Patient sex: M
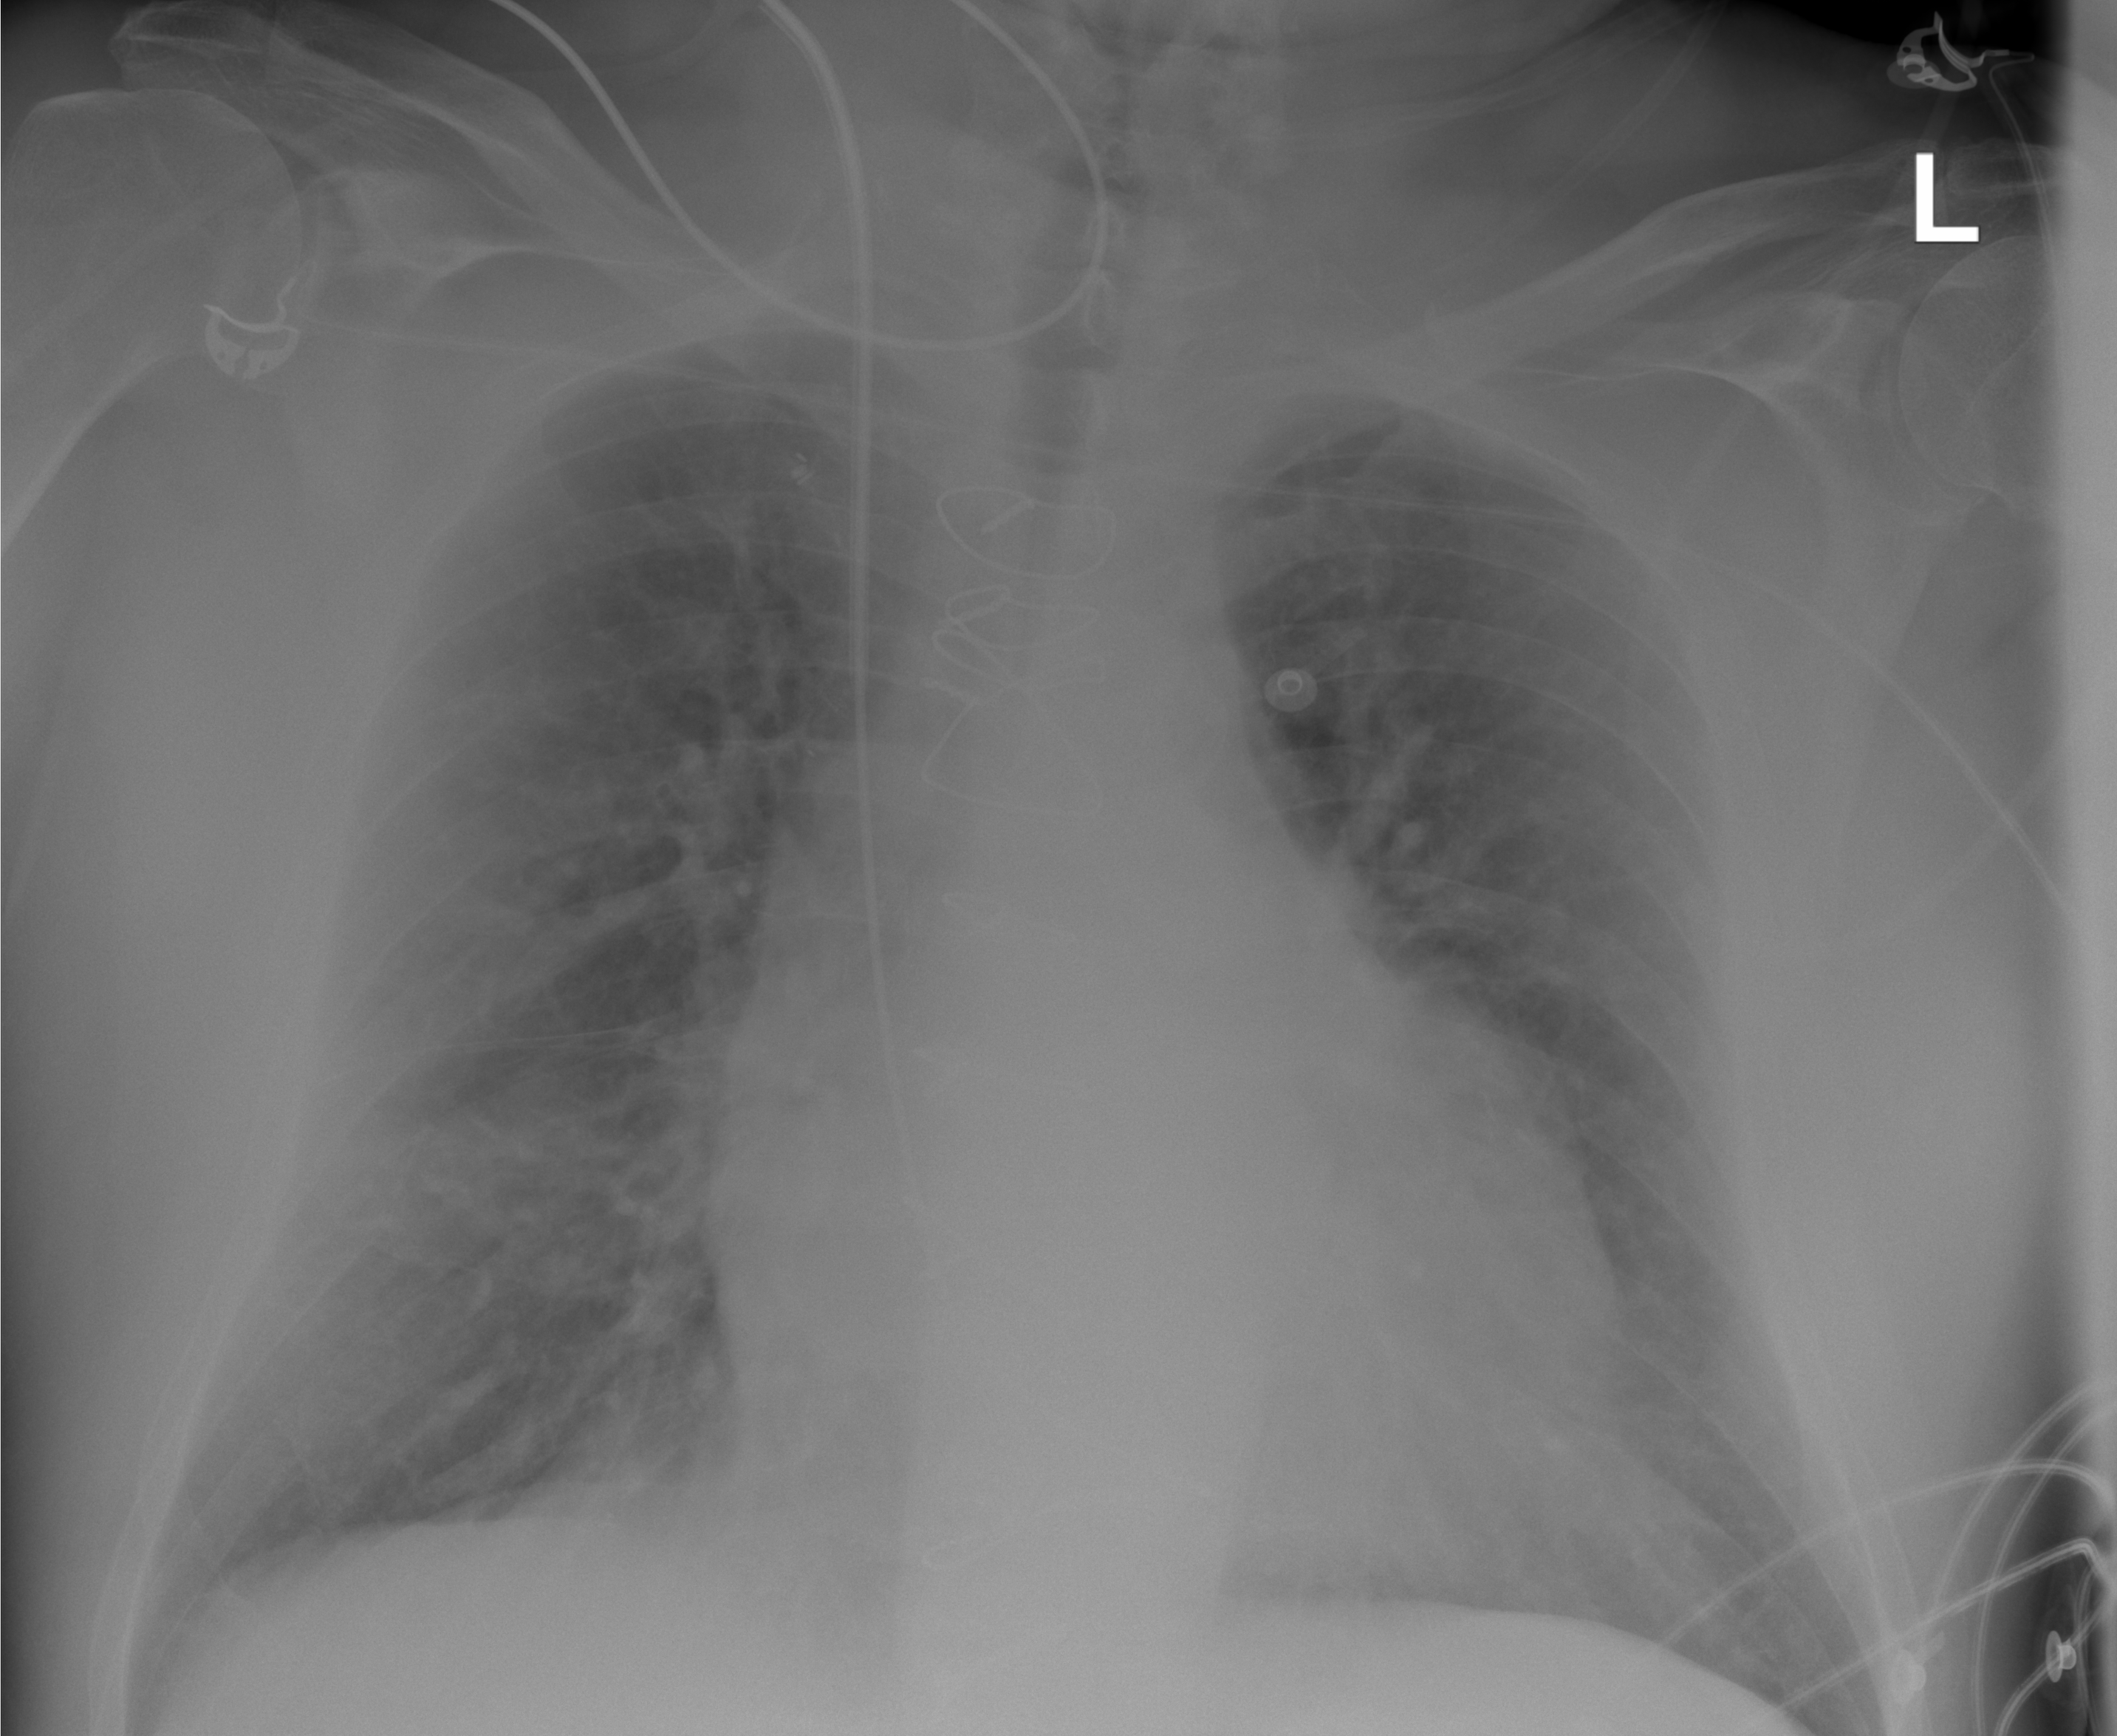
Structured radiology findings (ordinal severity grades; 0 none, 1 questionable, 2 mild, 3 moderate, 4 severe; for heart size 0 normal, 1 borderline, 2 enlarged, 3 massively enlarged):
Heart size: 2
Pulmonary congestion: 2
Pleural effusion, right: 0
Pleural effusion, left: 0
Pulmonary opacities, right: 0
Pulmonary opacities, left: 0
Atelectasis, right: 0
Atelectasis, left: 0